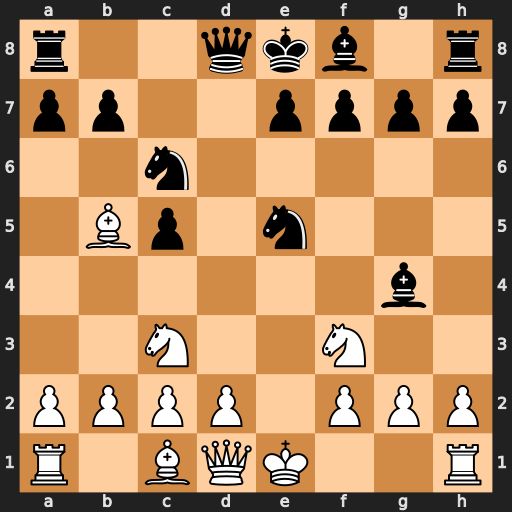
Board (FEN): r2qkb1r/pp2pppp/2n5/1Bp1n3/6b1/2N2N2/PPPP1PPP/R1BQK2R
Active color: w
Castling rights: KQkq
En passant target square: -
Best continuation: Nxe5 Bxd1 Nxc6